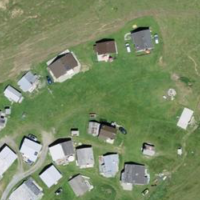
EUNIS habitat code: 26
Species observed at this site:
Echium vulgare
Motacilla alba
Anthus spinoletta